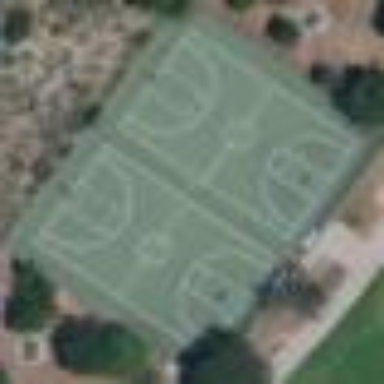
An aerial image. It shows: Basketball court in the leisure land pitch.